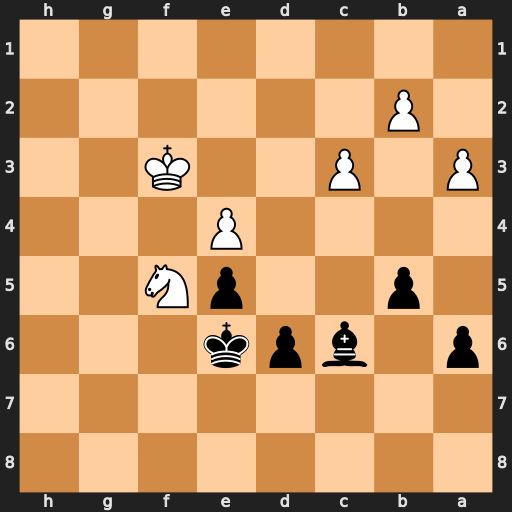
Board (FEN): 8/8/p1bpk3/1p2pN2/4P3/P1P2K2/1P6/8
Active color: b
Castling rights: -
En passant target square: -
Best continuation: Bxe4+ Kxe4 d5+ Kf3 Kxf5